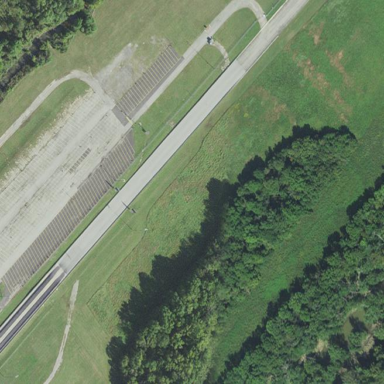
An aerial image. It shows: Raceway for motor sports.